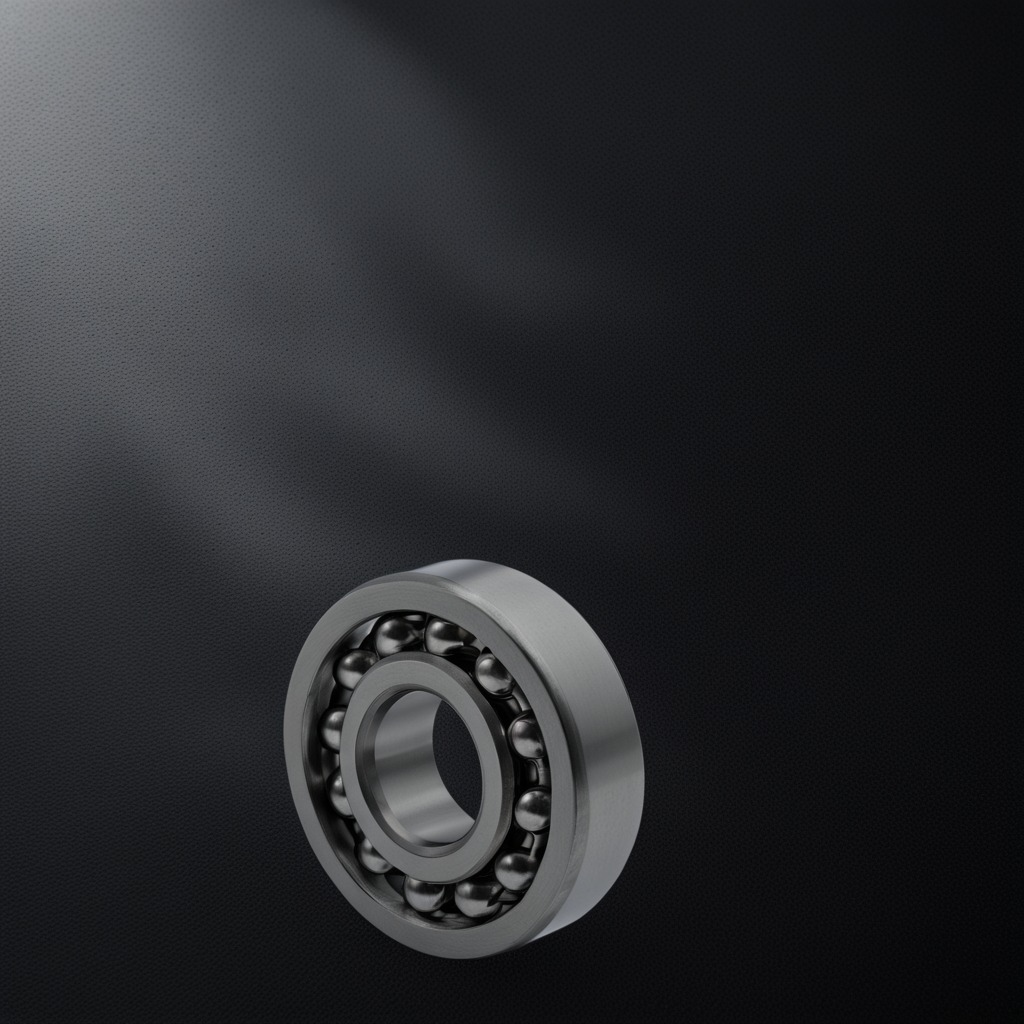
A metal ball bearing is lying on a clean granite tabletop.